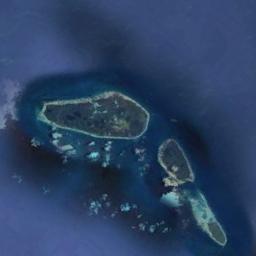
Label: island